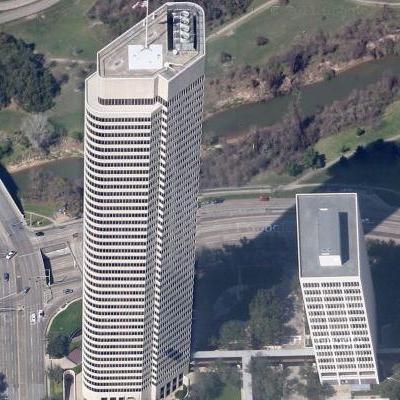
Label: Industry